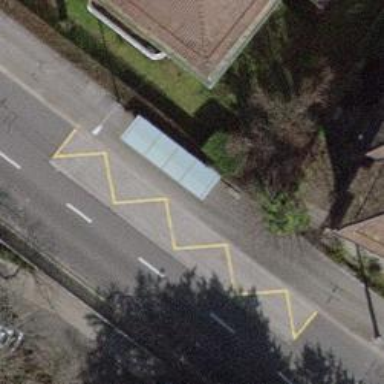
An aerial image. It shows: Bus stop with sheltered platform for public transport.